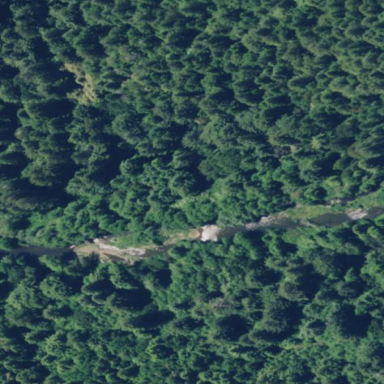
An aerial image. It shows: Forest area.